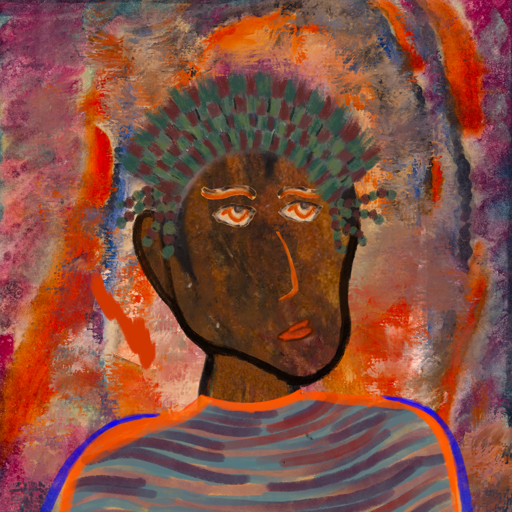
Background: Experience, Head And Neck Side: Mosgoul, Face Side: Experience, Bust: Experience, Hair Side: Roy_Bahadur, Head Accessory: After_Raid_Crown, Second Necklace: Blank, Necklace: Blank, Baby: Blank